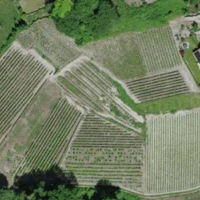
EUNIS habitat code: 40
Species observed at this site:
Hippophae rhamnoides